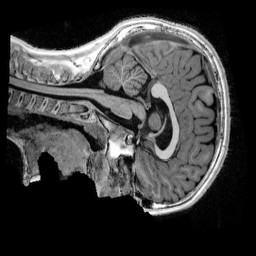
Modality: UNIT1_denoised
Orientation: sagittal
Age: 11
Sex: male
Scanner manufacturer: siemens
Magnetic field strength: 3 T
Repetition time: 4 s
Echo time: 0.00303 s